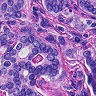
Metastatic tissue present: yes